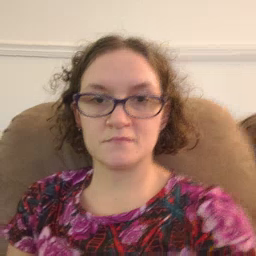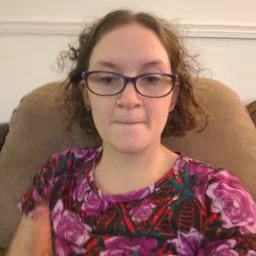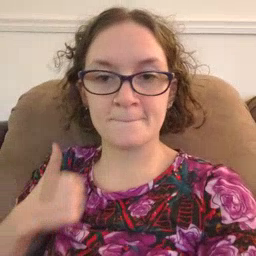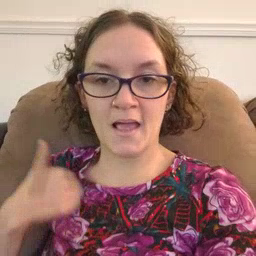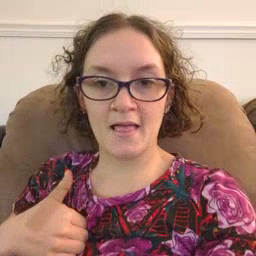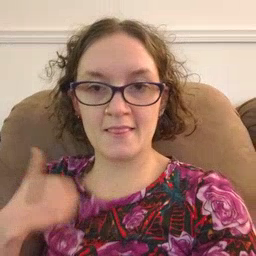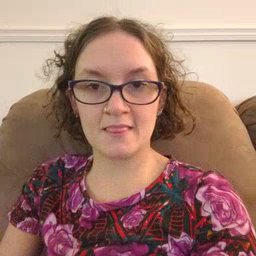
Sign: bath